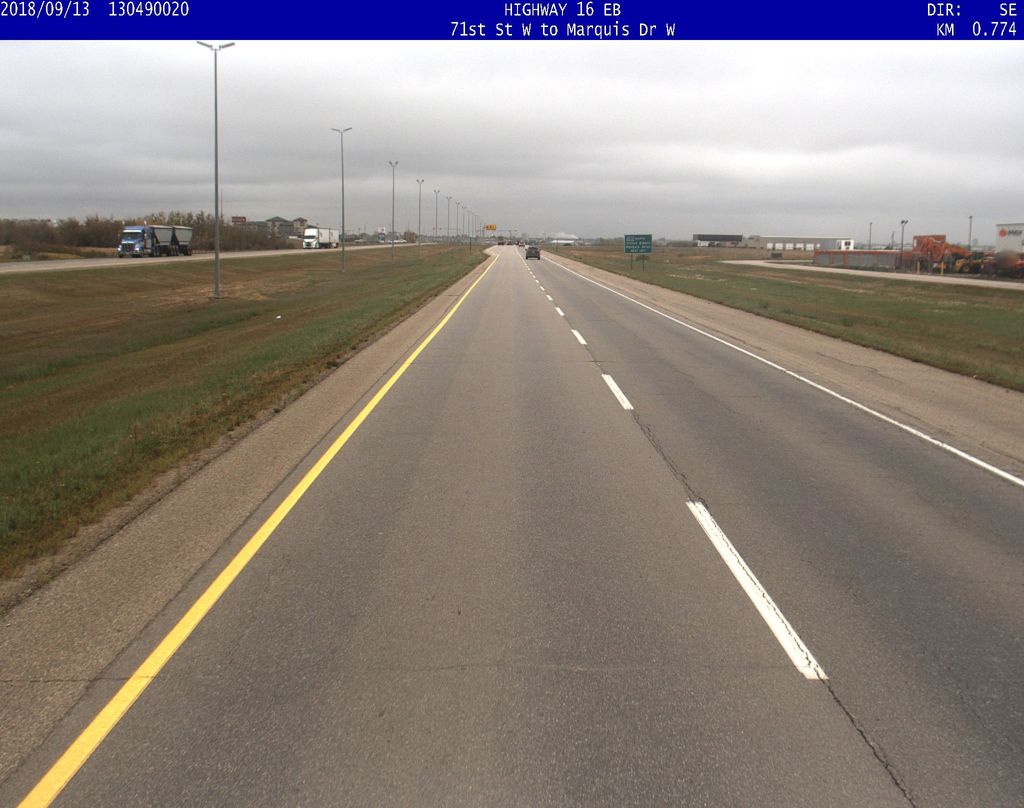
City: saskatoon